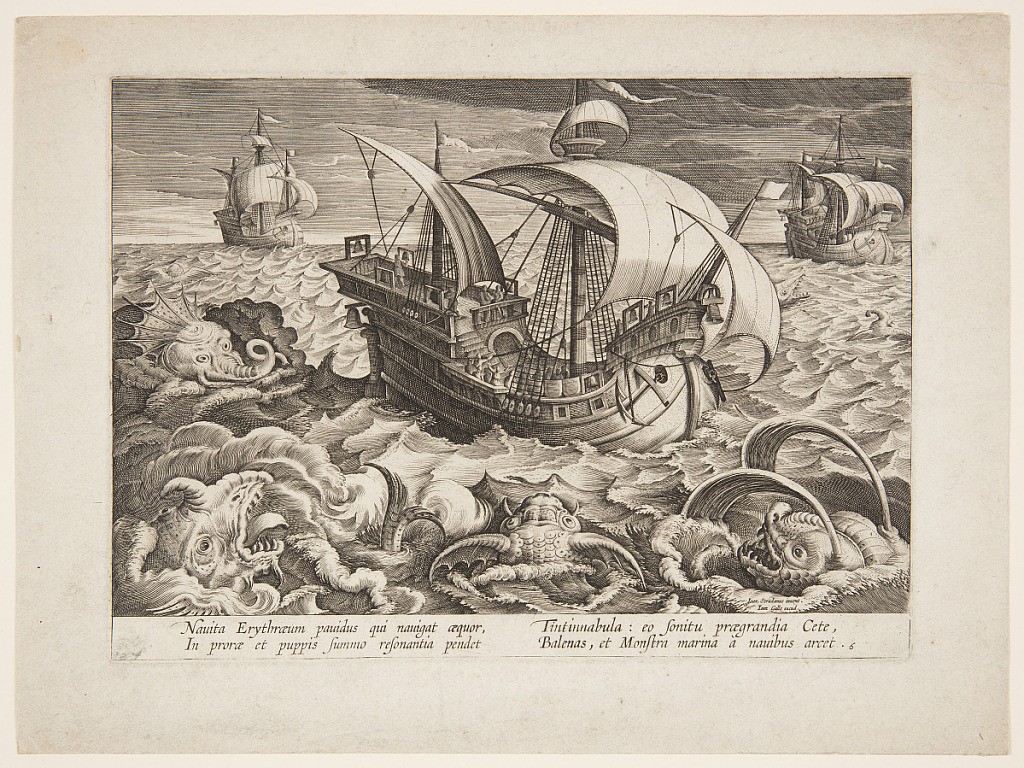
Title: Three ships surrounded by monsters
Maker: Jan van der Straet, called Stradanus, Flemish, 1523–1605
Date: ca. 1590
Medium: Engraving on paper
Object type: Print
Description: Horizontal rectangle. Second state. At center, a ship surrounded by sea monsters; on its decks are men and many bells. In the background are two similar ships. In a choppy sea. Near right bottom corner: "Joan. Stradanus invent. / Joan. Galle. excud." Bottom margin: "Nauita Erythraeum panidus qui navigat aequor / In prorae et puppis summo resonantia pendet / Tintinabula: eo sonitu praegrandia late, Balenas et Monstra marina à navibus arcet." "6."